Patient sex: F
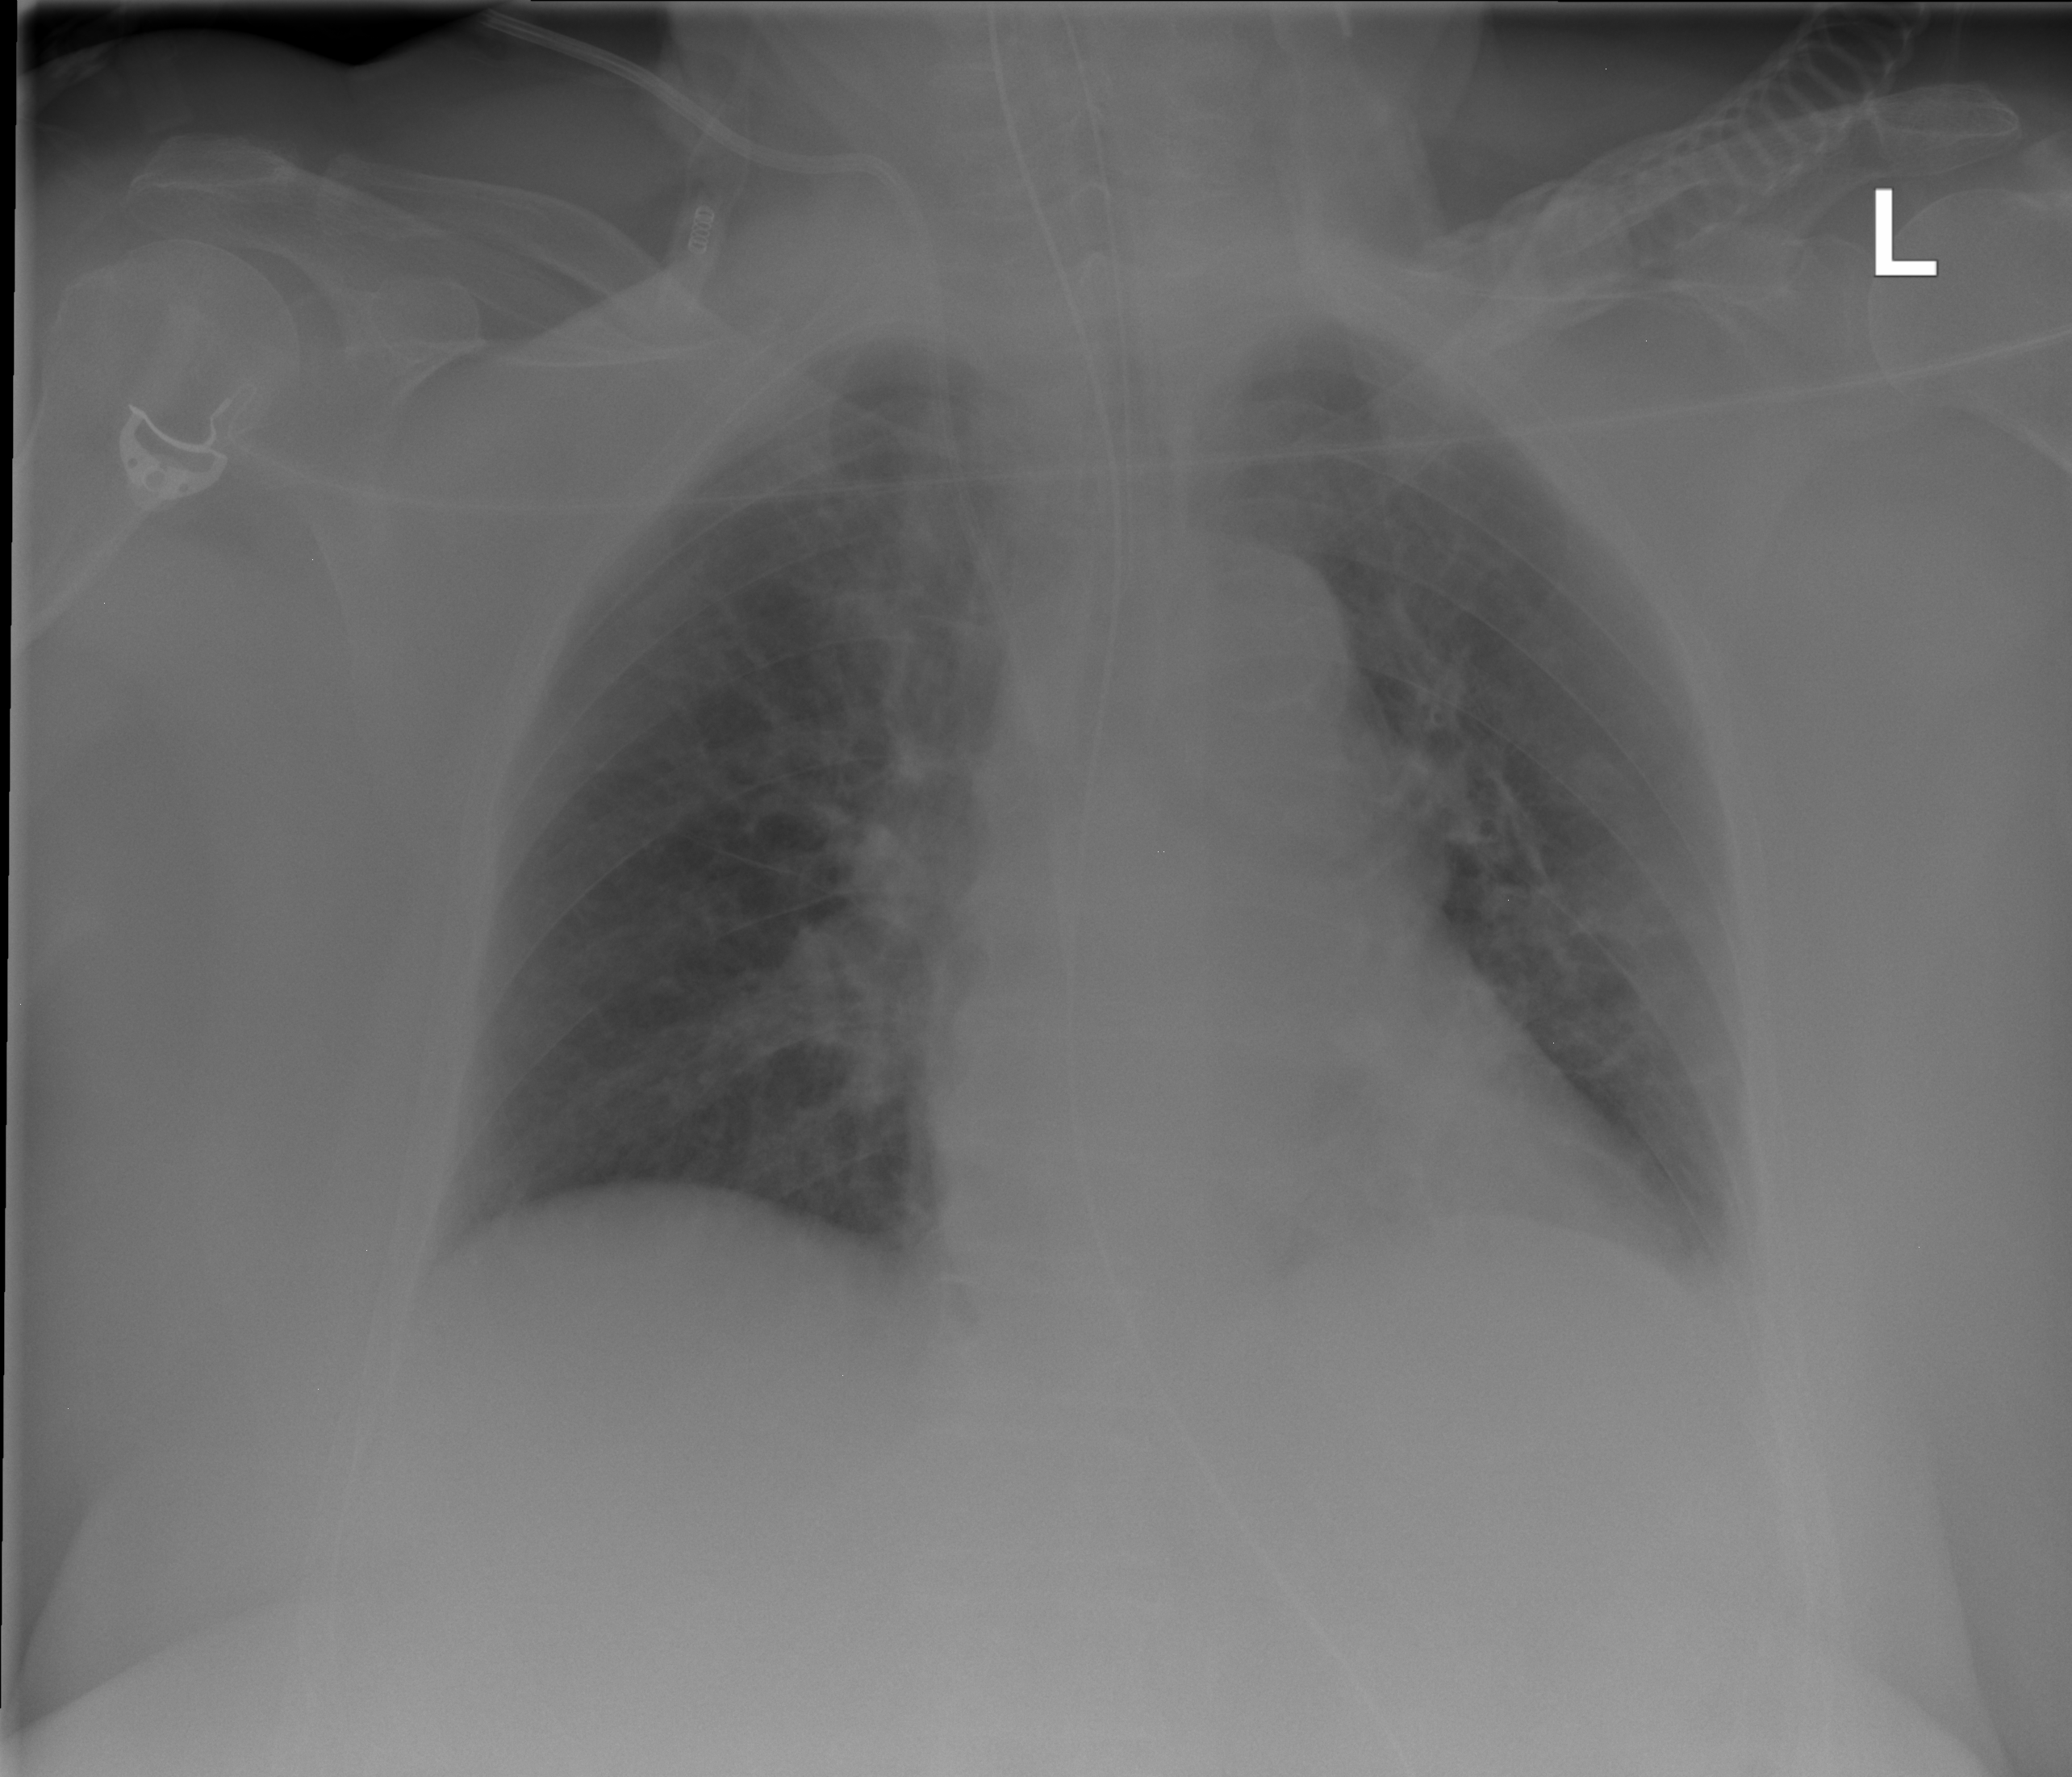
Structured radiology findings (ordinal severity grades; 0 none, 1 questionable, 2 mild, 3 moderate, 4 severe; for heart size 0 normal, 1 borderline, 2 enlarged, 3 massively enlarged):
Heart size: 0
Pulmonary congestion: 2
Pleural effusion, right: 0
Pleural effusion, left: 2
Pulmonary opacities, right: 0
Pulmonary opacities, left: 0
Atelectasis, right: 0
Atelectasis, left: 2